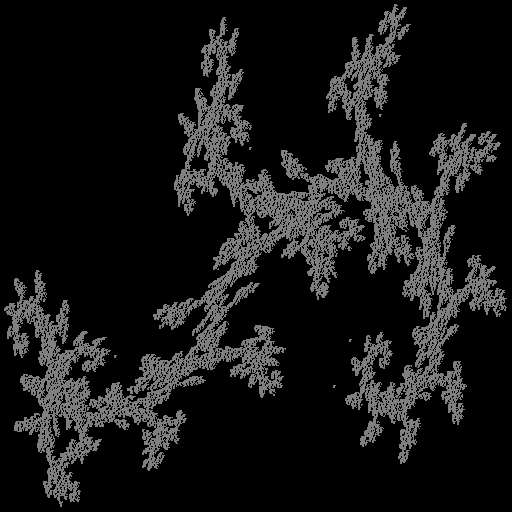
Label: greygoldenrod